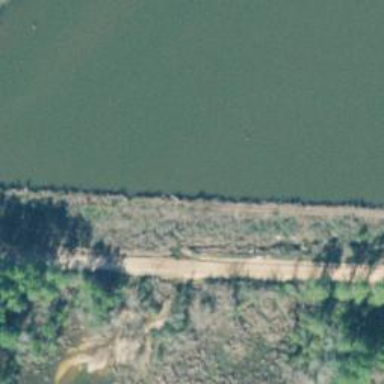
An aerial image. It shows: Dam along waterway.